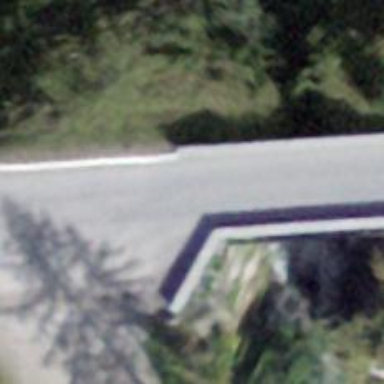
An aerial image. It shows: Tertiary road with asphalt surface crossing bridge without sidewalk.